Interaction volume radius: 5 \u00c5
Interaction volume height: 15 \u00c5
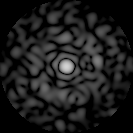
Disorder parameter: 0.8267